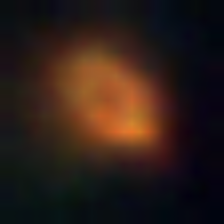
Taxon: NanoPlankton
Group: Other